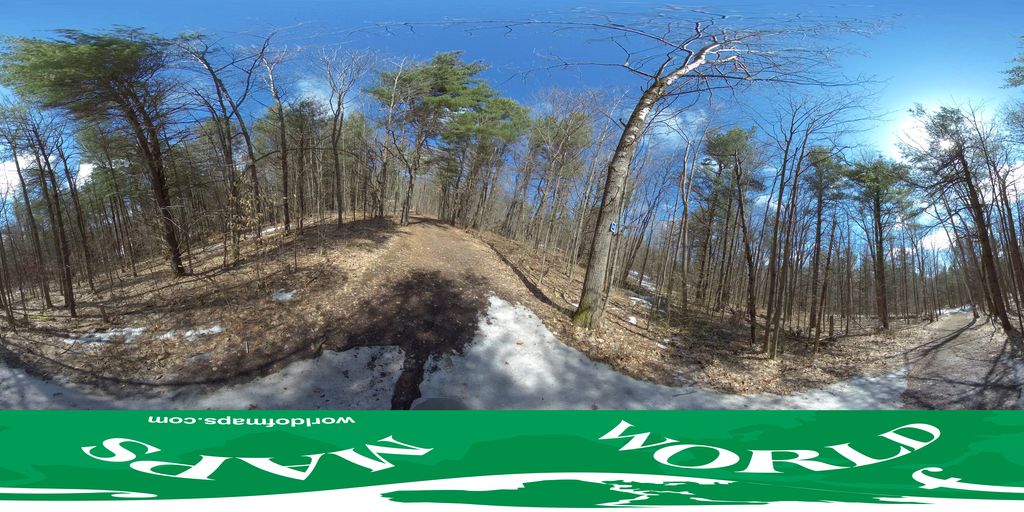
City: ottawa-gatineau